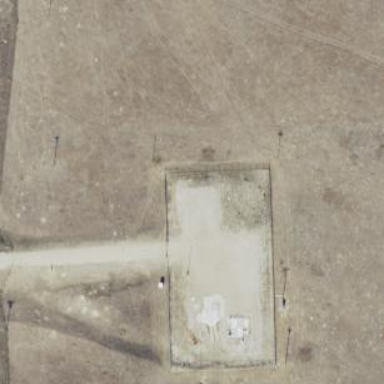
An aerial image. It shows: Military bunker surrounded by fence. The area is designated for military land use.